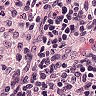
Metastatic tissue present: no